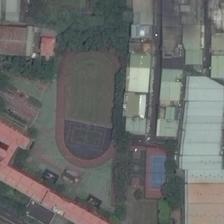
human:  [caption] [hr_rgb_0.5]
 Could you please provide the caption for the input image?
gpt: a small court and nearby many low houses with blue paint .

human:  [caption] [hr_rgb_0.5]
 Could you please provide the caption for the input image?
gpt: a playground is surrounded by some green plants and many buildings .

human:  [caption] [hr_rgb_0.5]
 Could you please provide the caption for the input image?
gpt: this piece of playground is surrounded by scattered houses and some lush plants .

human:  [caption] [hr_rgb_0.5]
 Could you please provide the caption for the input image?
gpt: many buildings and some green trees are around a playground with a basketball field and a tennis court near to it .

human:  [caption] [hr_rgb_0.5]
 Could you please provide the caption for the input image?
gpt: a playground with a basketball field and a tennis field is surrounded by some trees and buildings .